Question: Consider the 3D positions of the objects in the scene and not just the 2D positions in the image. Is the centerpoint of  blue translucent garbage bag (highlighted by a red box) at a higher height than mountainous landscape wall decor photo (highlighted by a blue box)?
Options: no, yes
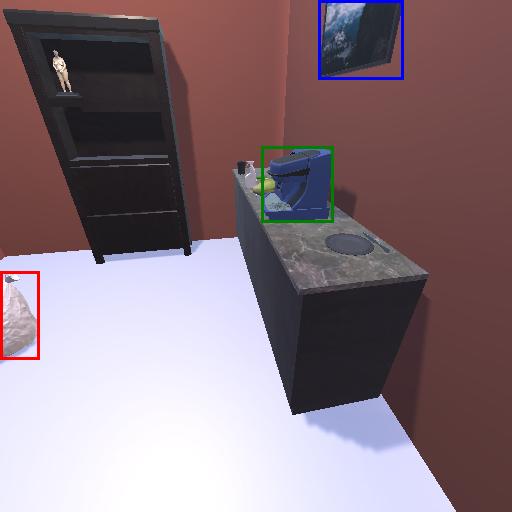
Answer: no